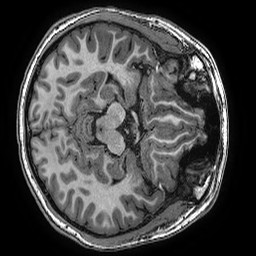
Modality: T1w
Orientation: axial
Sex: male
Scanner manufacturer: ge
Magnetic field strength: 3 T
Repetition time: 0.0077 s
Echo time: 0.003436 s